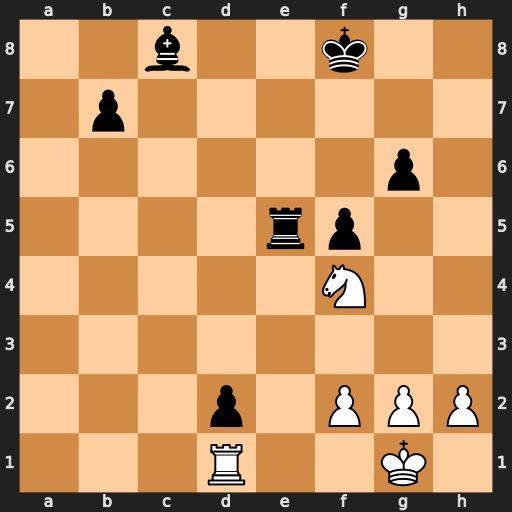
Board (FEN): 2b2k2/1p6/6p1/4rp2/5N2/8/3p1PPP/3R2K1
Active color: w
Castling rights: -
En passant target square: -
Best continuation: Nxg6+ Kf7 Nxe5+